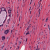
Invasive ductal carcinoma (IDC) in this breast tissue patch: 0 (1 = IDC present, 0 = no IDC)